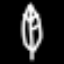
Label: leaf